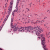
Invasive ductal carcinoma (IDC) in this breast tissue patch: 0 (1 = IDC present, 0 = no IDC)